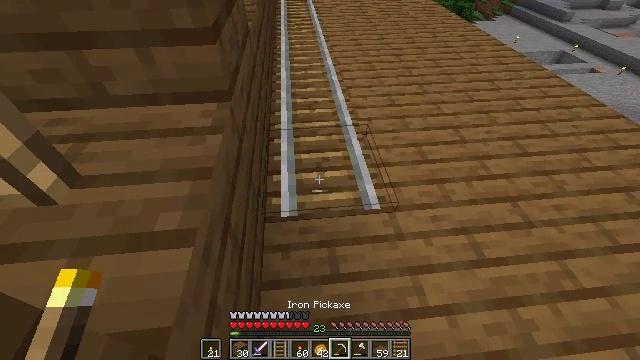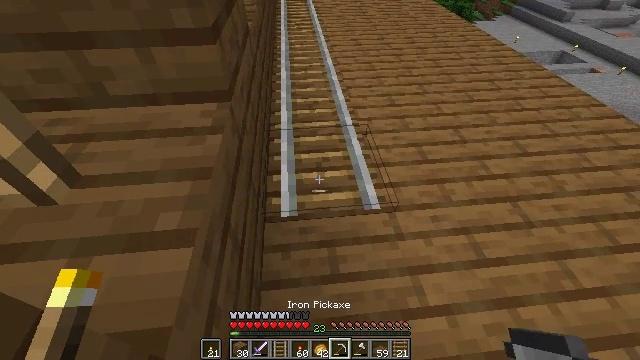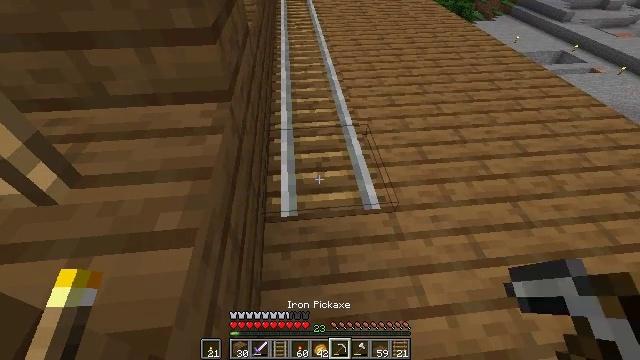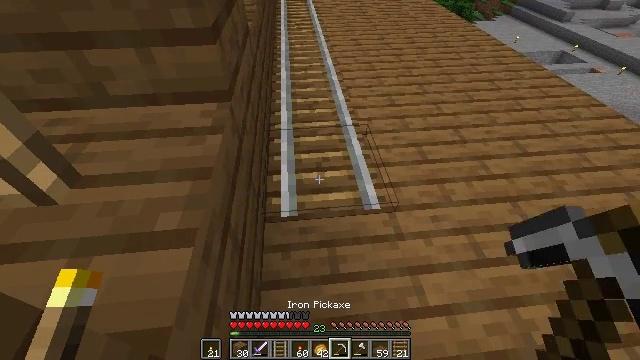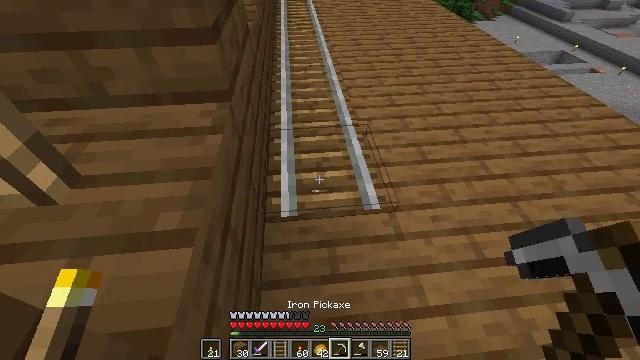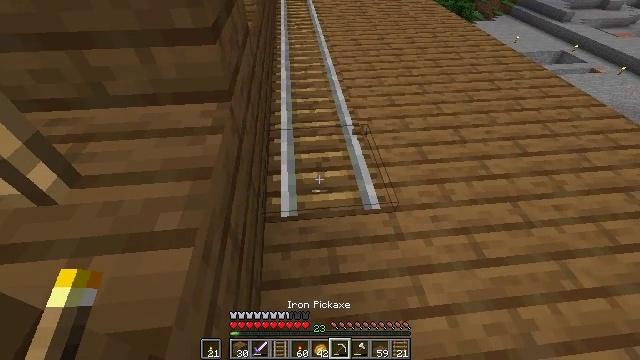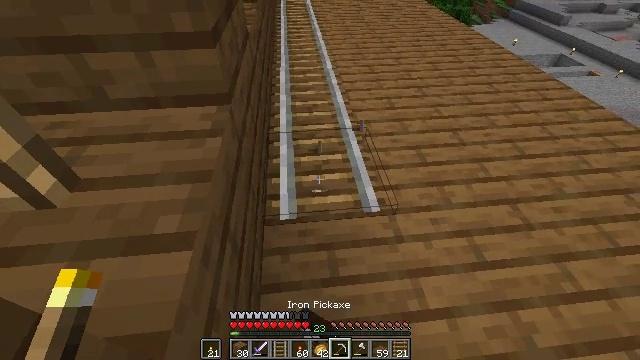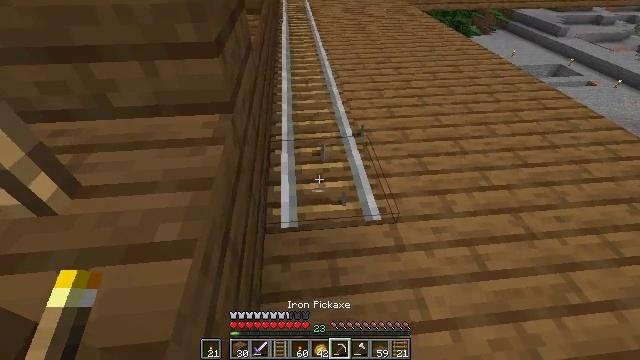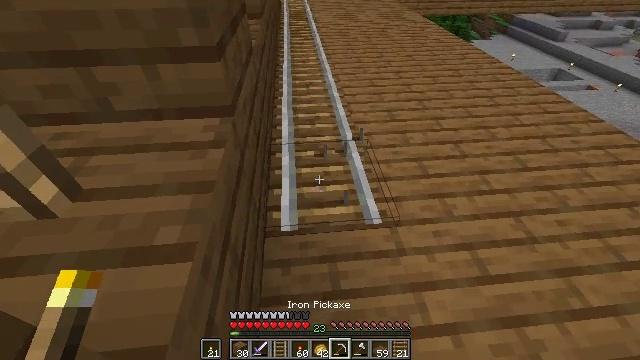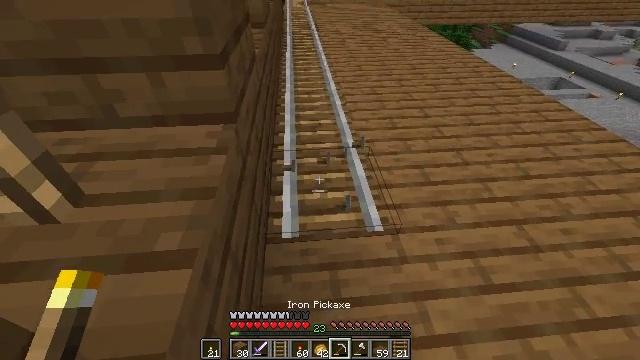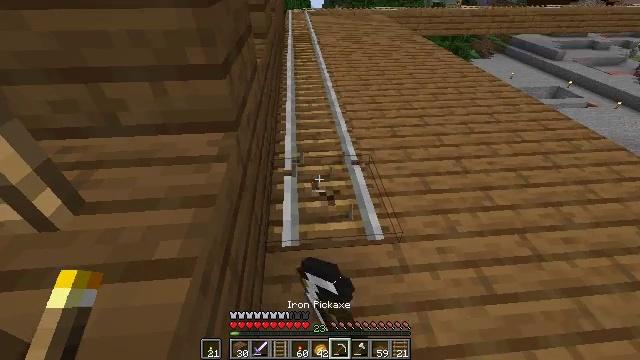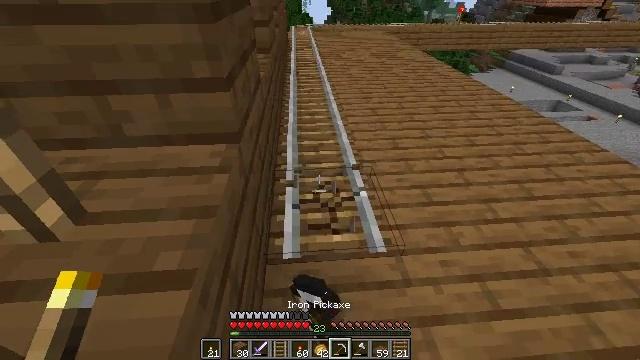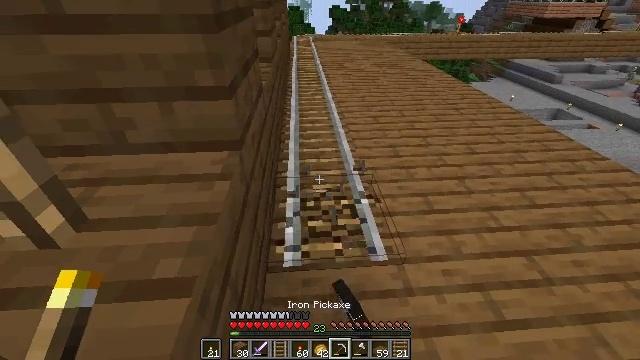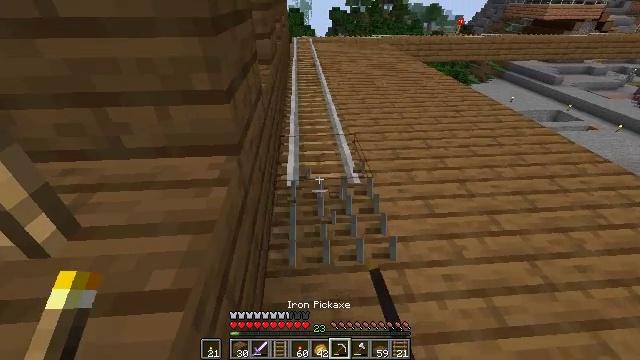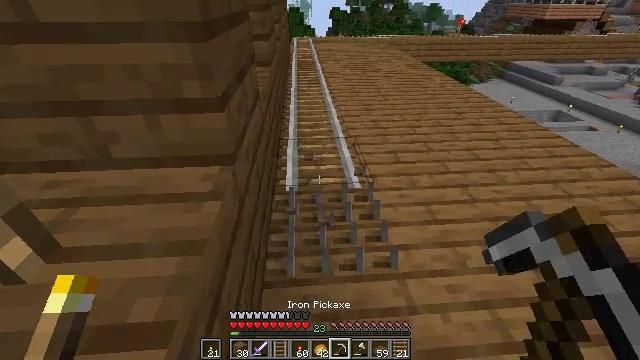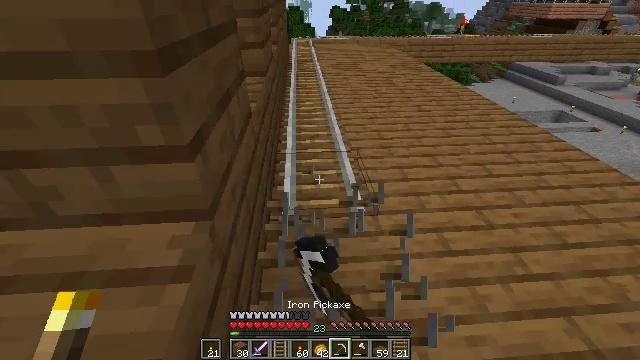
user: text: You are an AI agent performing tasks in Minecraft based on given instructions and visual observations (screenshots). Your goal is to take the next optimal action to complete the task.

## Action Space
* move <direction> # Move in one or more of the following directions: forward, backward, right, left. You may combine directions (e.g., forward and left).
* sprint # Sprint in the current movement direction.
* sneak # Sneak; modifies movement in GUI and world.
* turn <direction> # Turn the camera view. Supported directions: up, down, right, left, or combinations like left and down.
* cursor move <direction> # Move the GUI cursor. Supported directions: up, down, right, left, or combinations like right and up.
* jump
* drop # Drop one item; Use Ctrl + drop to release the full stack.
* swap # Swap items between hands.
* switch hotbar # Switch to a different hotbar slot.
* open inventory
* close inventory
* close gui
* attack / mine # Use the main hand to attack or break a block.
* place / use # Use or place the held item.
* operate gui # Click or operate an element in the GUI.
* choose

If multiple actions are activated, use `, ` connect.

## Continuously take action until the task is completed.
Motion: motion action
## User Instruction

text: Mine the rail.
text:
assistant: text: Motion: no_op
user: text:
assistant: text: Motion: no_op
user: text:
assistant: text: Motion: no_op
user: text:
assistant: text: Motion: no_op
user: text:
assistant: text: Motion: attack / mine
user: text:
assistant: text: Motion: attack / mine
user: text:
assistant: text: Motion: turn up, attack / mine
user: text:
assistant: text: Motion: attack / mine
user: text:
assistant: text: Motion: turn up, attack / mine
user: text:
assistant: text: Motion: turn up, attack / mine
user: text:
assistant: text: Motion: turn up, attack / mine
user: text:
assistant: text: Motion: turn up, attack / mine
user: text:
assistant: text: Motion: move forward, attack / mine
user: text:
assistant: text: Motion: move forward, attack / mine
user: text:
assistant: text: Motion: move forward, attack / mine
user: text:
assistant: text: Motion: attack / mine
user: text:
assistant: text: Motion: attack / mine
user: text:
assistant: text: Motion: attack / mine
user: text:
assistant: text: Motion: attack / mine
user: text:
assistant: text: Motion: attack / mine
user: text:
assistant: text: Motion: attack / mine
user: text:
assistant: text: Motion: attack / mine
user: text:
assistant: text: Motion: attack / mine
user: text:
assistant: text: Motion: attack / mine
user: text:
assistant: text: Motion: attack / mine
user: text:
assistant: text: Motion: attack / mine
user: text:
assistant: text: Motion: move forward, attack / mine
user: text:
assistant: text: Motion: move forward, attack / mine
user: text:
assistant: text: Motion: move forward, attack / mine
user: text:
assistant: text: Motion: attack / mine